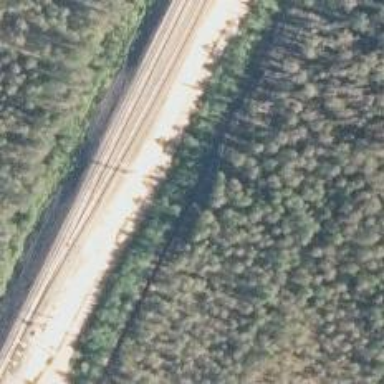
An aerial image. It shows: Railway track with contact line for electrification.